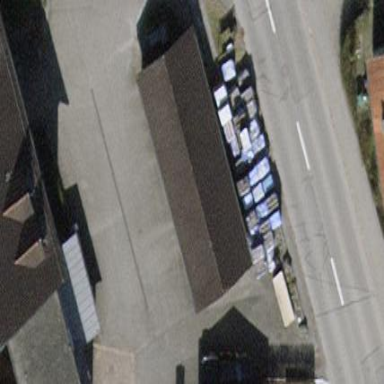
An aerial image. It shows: Group of garages.